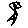
Label: flower